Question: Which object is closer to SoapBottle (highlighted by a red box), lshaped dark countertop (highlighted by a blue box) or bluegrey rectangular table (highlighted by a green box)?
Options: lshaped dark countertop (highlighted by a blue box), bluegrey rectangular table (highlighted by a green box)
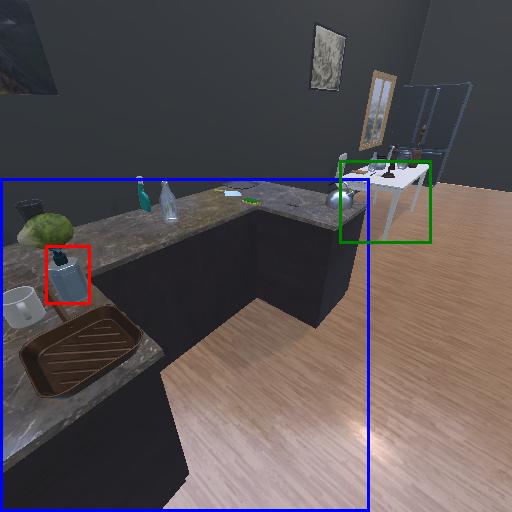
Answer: lshaped dark countertop (highlighted by a blue box)